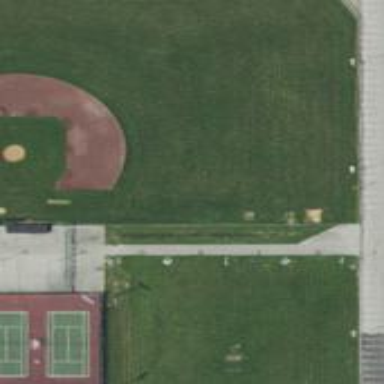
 perfect for sports and leisure activities."